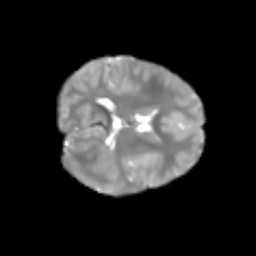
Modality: T2w
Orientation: axial
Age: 7
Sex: female
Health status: healthy